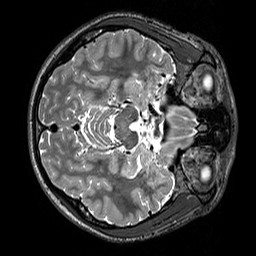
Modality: T2w
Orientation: axial
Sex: male
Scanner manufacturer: siemens
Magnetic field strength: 3 T
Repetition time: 3.2 s
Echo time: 0.409 s